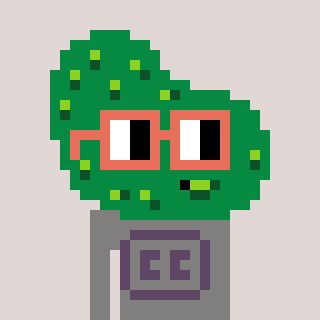
a pixel art character with square orange glasses, a pickle-shaped head and a bluegrey-colored body on a warm background